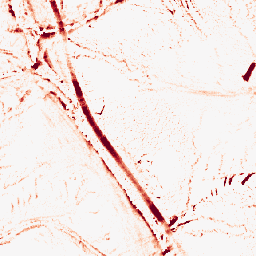
Category: morphological
Decomposition family: morphological
Decomposition parameters: operation: opening
size: 5
Upsampling method: area
Upsampling parameters: scale: 4
Upsampling scale: 4